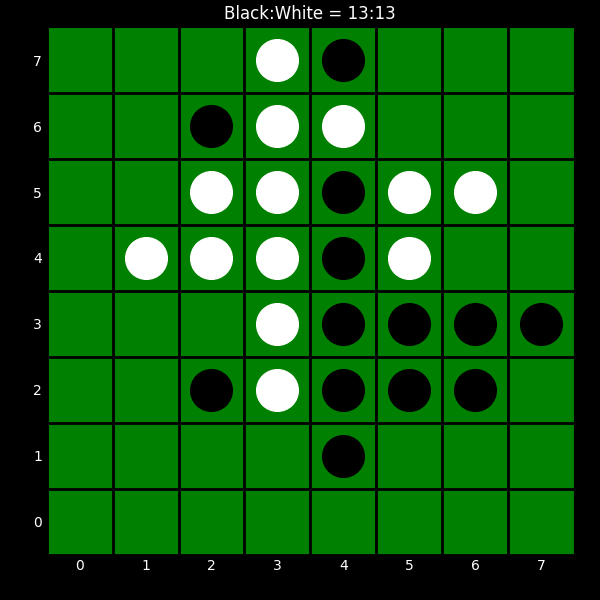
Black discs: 13
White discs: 13